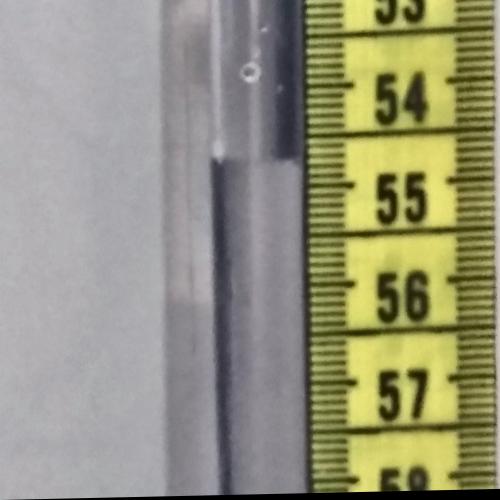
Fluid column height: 54.7 cm